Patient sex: M
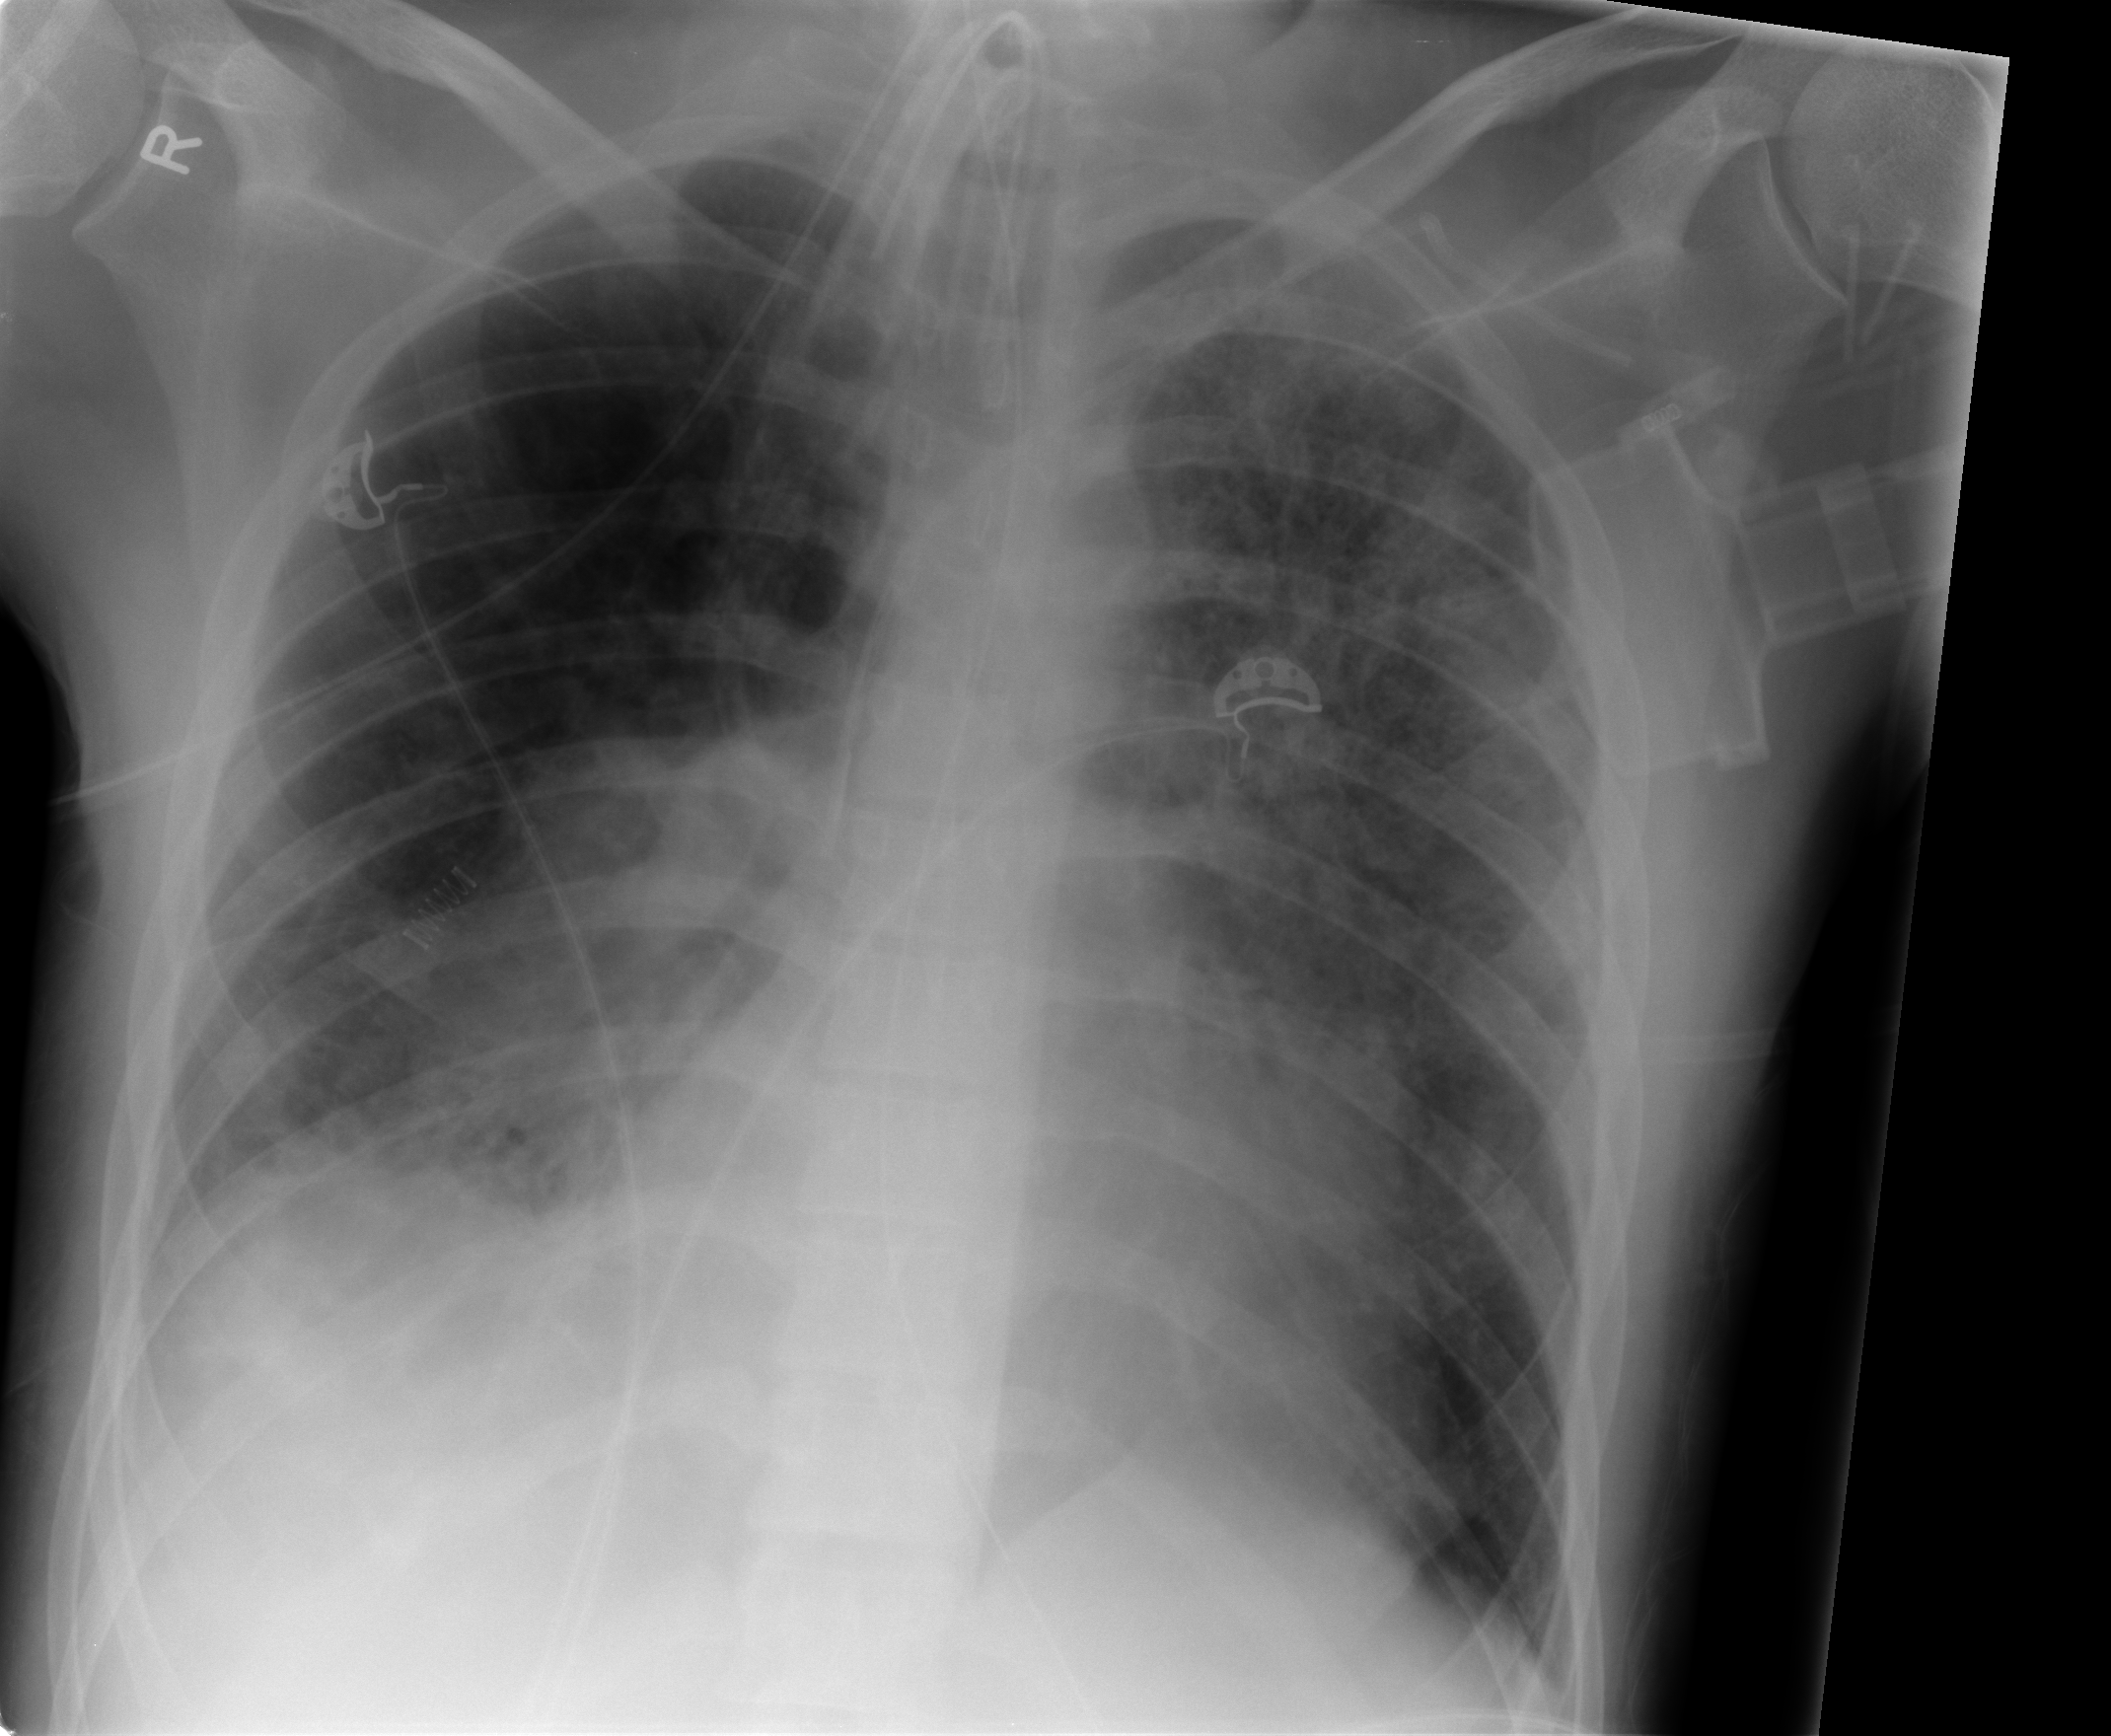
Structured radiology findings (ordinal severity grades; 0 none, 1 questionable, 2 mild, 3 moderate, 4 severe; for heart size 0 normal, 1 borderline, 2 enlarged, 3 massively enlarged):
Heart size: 2
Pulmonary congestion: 2
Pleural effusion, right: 2
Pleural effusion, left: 1
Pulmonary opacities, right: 3
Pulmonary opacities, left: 4
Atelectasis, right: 3
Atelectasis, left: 3